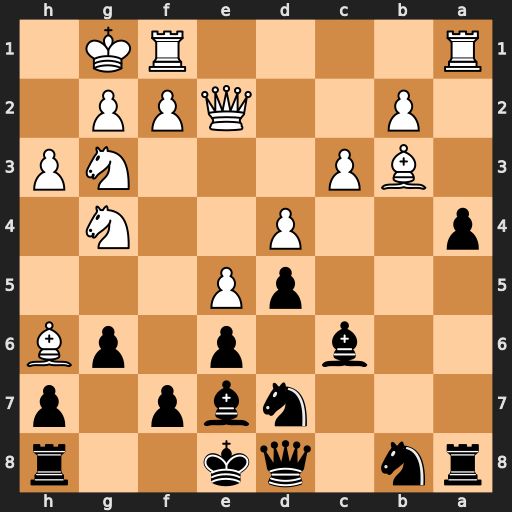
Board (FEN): rn1qk2r/3nbp1p/2b1p1pB/3pP3/p2P2N1/1BP3NP/1P2QPP1/R4RK1
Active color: b
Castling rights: kq
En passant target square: -
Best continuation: axb3 Rxa8 Bxa8